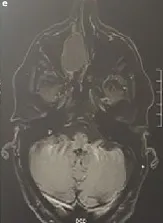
Axial T1 TSE dixon W.
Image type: radiology (mri)